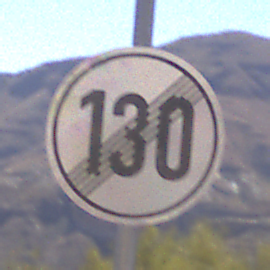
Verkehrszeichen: EndeGeschwindigkeit130
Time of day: Midday
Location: Outdoor (Nature)
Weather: Clear
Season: NotSpecified
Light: Natural